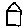
Label: house